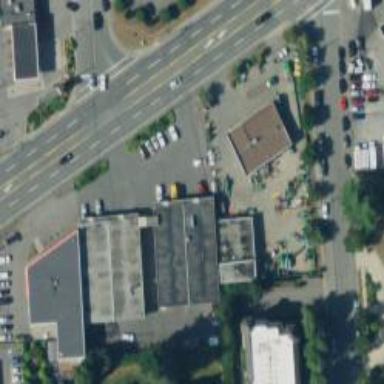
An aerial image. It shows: Convenience shop.